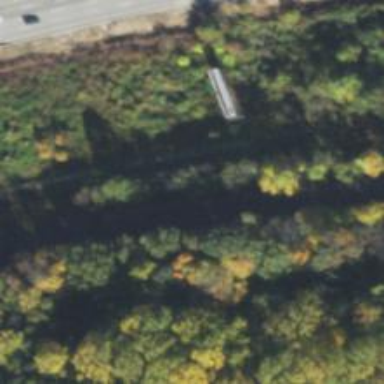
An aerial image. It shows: Abandoned railway.